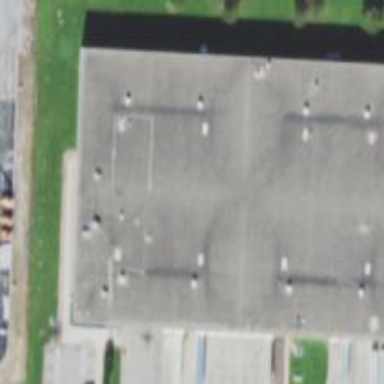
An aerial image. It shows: Industrial building.